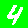
Digit: 4